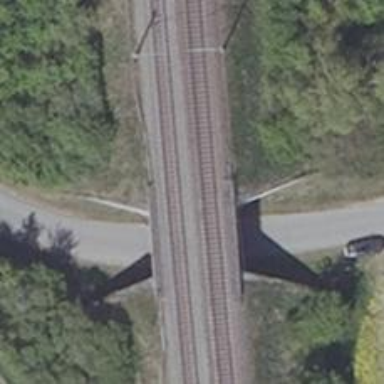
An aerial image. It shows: Bridge over railway with electrified contact lines.